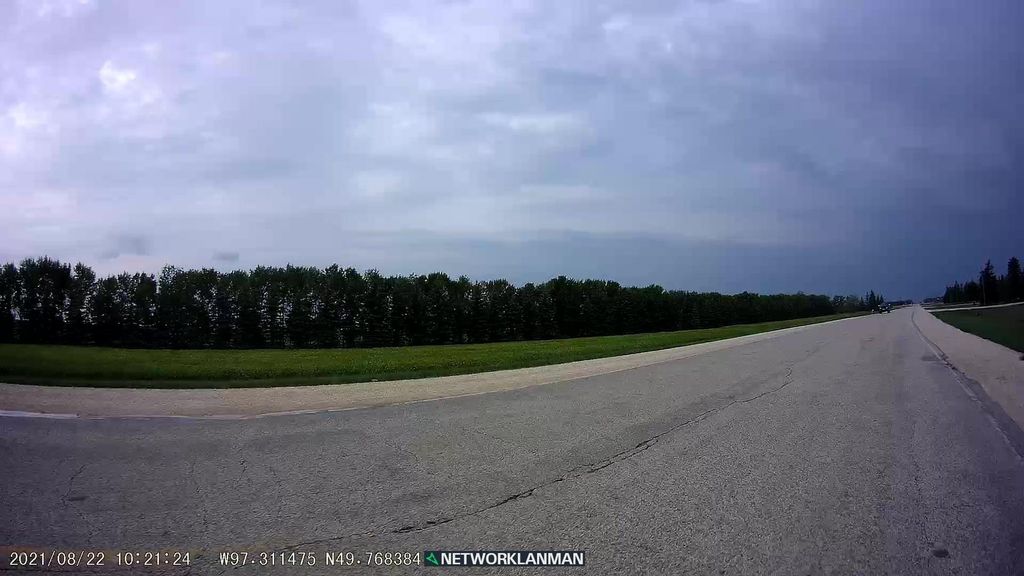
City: winnipeg